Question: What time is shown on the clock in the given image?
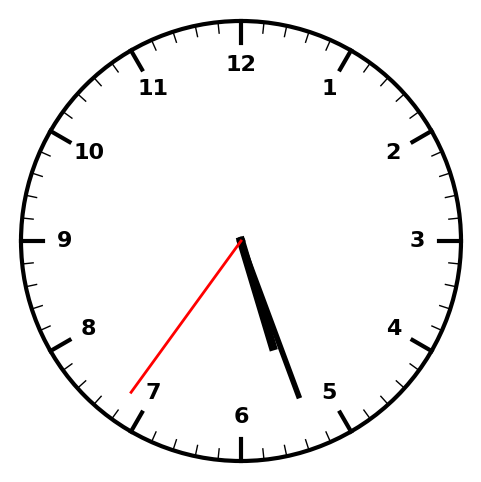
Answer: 05:26:36